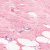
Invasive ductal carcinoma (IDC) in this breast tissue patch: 0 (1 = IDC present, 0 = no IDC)